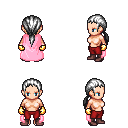
a pixel art fantasy rpg character, female body template, human, light skin, pink cape, red pants, white ponytail hairstyle, gold gloves, maroon shoes, four views (front, back, left, right), 2x2 character sprite sheet, small pixel art, hard edges, no anti-aliasing